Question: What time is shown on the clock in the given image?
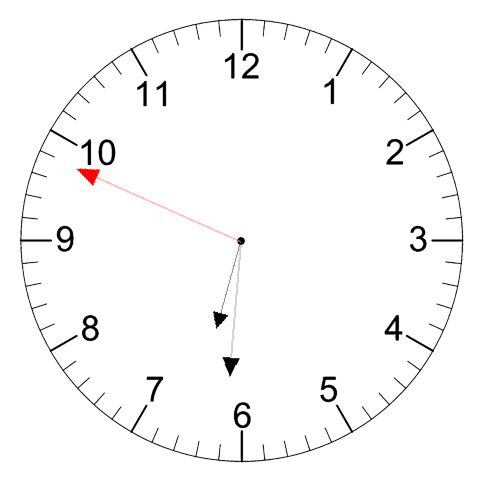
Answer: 06:30:49